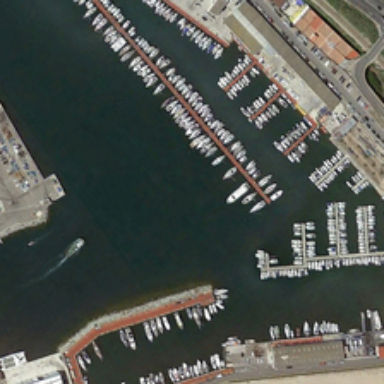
There is a wide road around the pier .